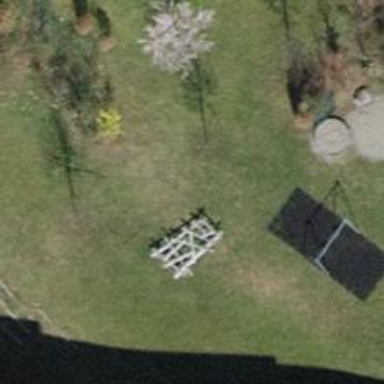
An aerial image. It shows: Playground featuring climbing frame.